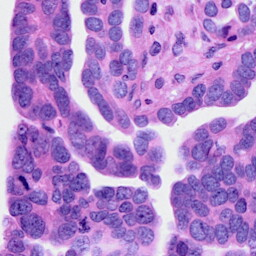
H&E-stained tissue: Ovarian